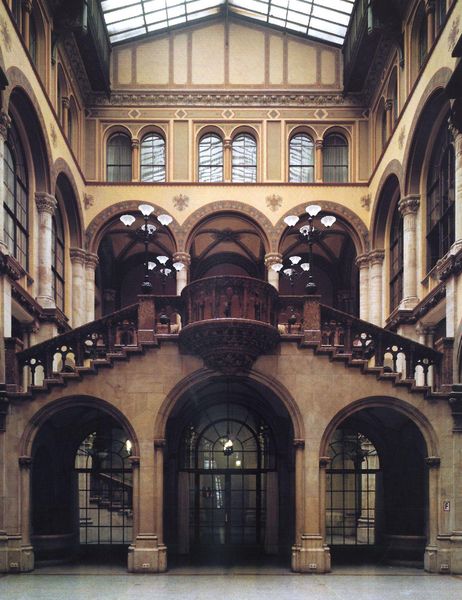
Titel: Palais Ferstel
Künstler: Heinrich Ferstel
Standort: Wien (EU - AUT)
Schlagwörter: braun, fenster, glas, lampe, lampen, licht, pfeiler, säule, säulen, tür, dach, gebäude, beige, architektur, gitter, decke, balkon, empore, rundbogen, treppe, leuchter, geländer, stufen, foto, bögen, eingang, innenhof, balustrade, arkaden, dienste, kanzel, rundbögen, glasdach, atrium, prunkvoll